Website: crate-barrel
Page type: billing-address
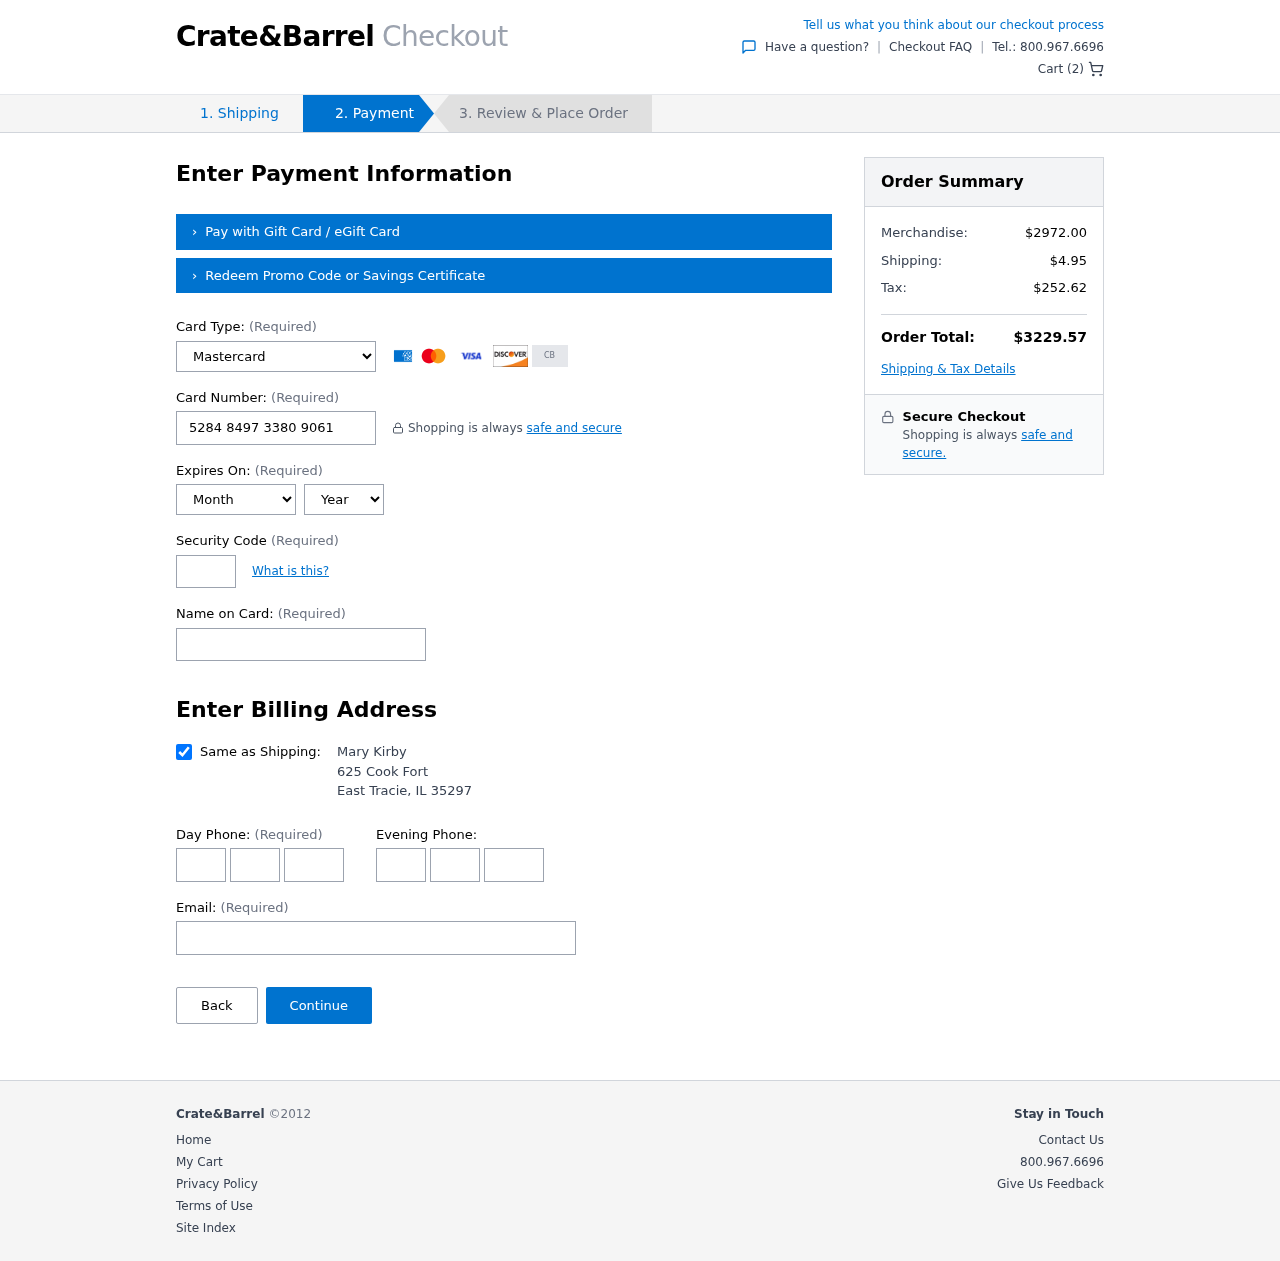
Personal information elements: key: PII_CARD_CVV
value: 396
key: PII_CARD_EXPIRY_MONTH
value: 11
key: PII_CARD_EXPIRY_YEAR
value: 27
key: PII_CARD_NUMBER
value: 5284 8497 3380 9061
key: PII_CARD_TYPE
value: Mastercard
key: PII_CITY
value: East Tracie
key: PII_EMAIL
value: mkirby@gmail.com
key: PII_FULLNAME
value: Mary Kirby
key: PII_PHONE_ALT_AREA
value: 546
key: PII_PHONE_ALT_PREFIX
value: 895
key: PII_PHONE_ALT_SUFFIX
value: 3863
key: PII_PHONE_AREA
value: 683
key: PII_PHONE_PREFIX
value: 687
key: PII_PHONE_SUFFIX
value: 4916
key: PII_POSTCODE
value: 35297
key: PII_STATE_ABBR
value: IL
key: PII_STREET
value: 625 Cook Fort
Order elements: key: ORDER_NUM_ITEMS
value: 2
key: ORDER_SUBTOTAL
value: $2972.00
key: ORDER_SHIPPING_COST
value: $4.95
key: ORDER_TAX
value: $252.62
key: ORDER_TOTAL
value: $3229.57